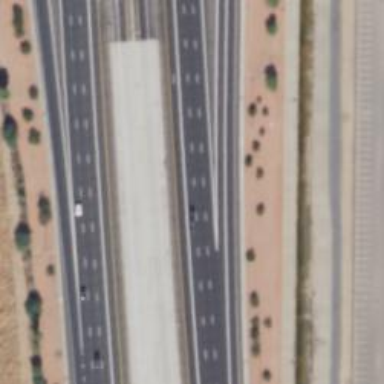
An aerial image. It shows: Asphalt motorway.